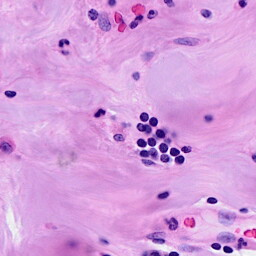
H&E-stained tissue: Breast